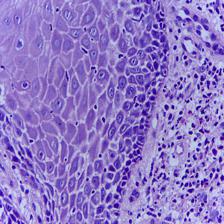
Diagnosis: OSCC